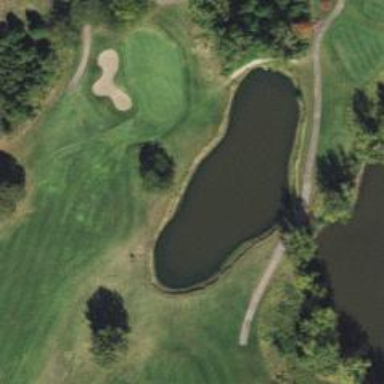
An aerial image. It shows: Water hazard on golf course.